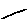
Label: line